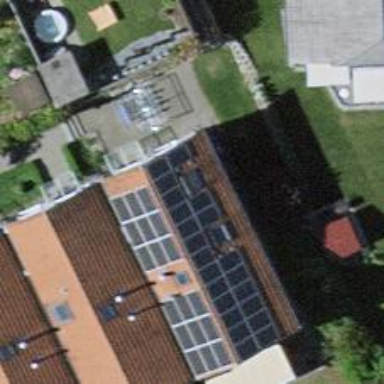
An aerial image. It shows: Solar power generator using photovoltaic panels.